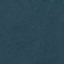
Land use / land cover class: Forest